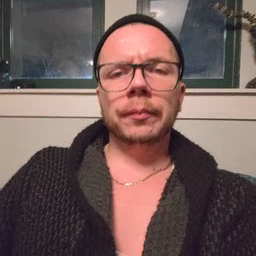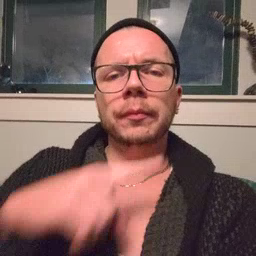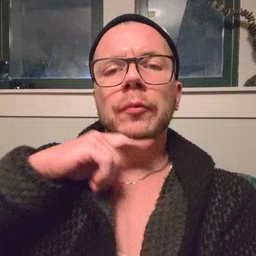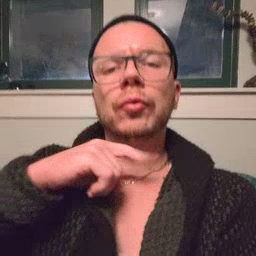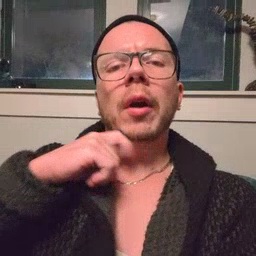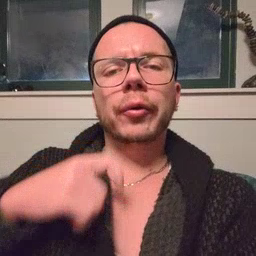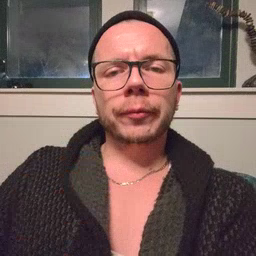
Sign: dryer